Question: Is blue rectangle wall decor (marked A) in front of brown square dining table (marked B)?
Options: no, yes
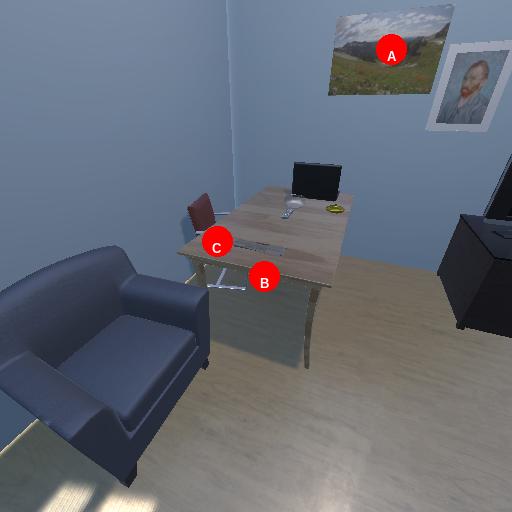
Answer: no